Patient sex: M
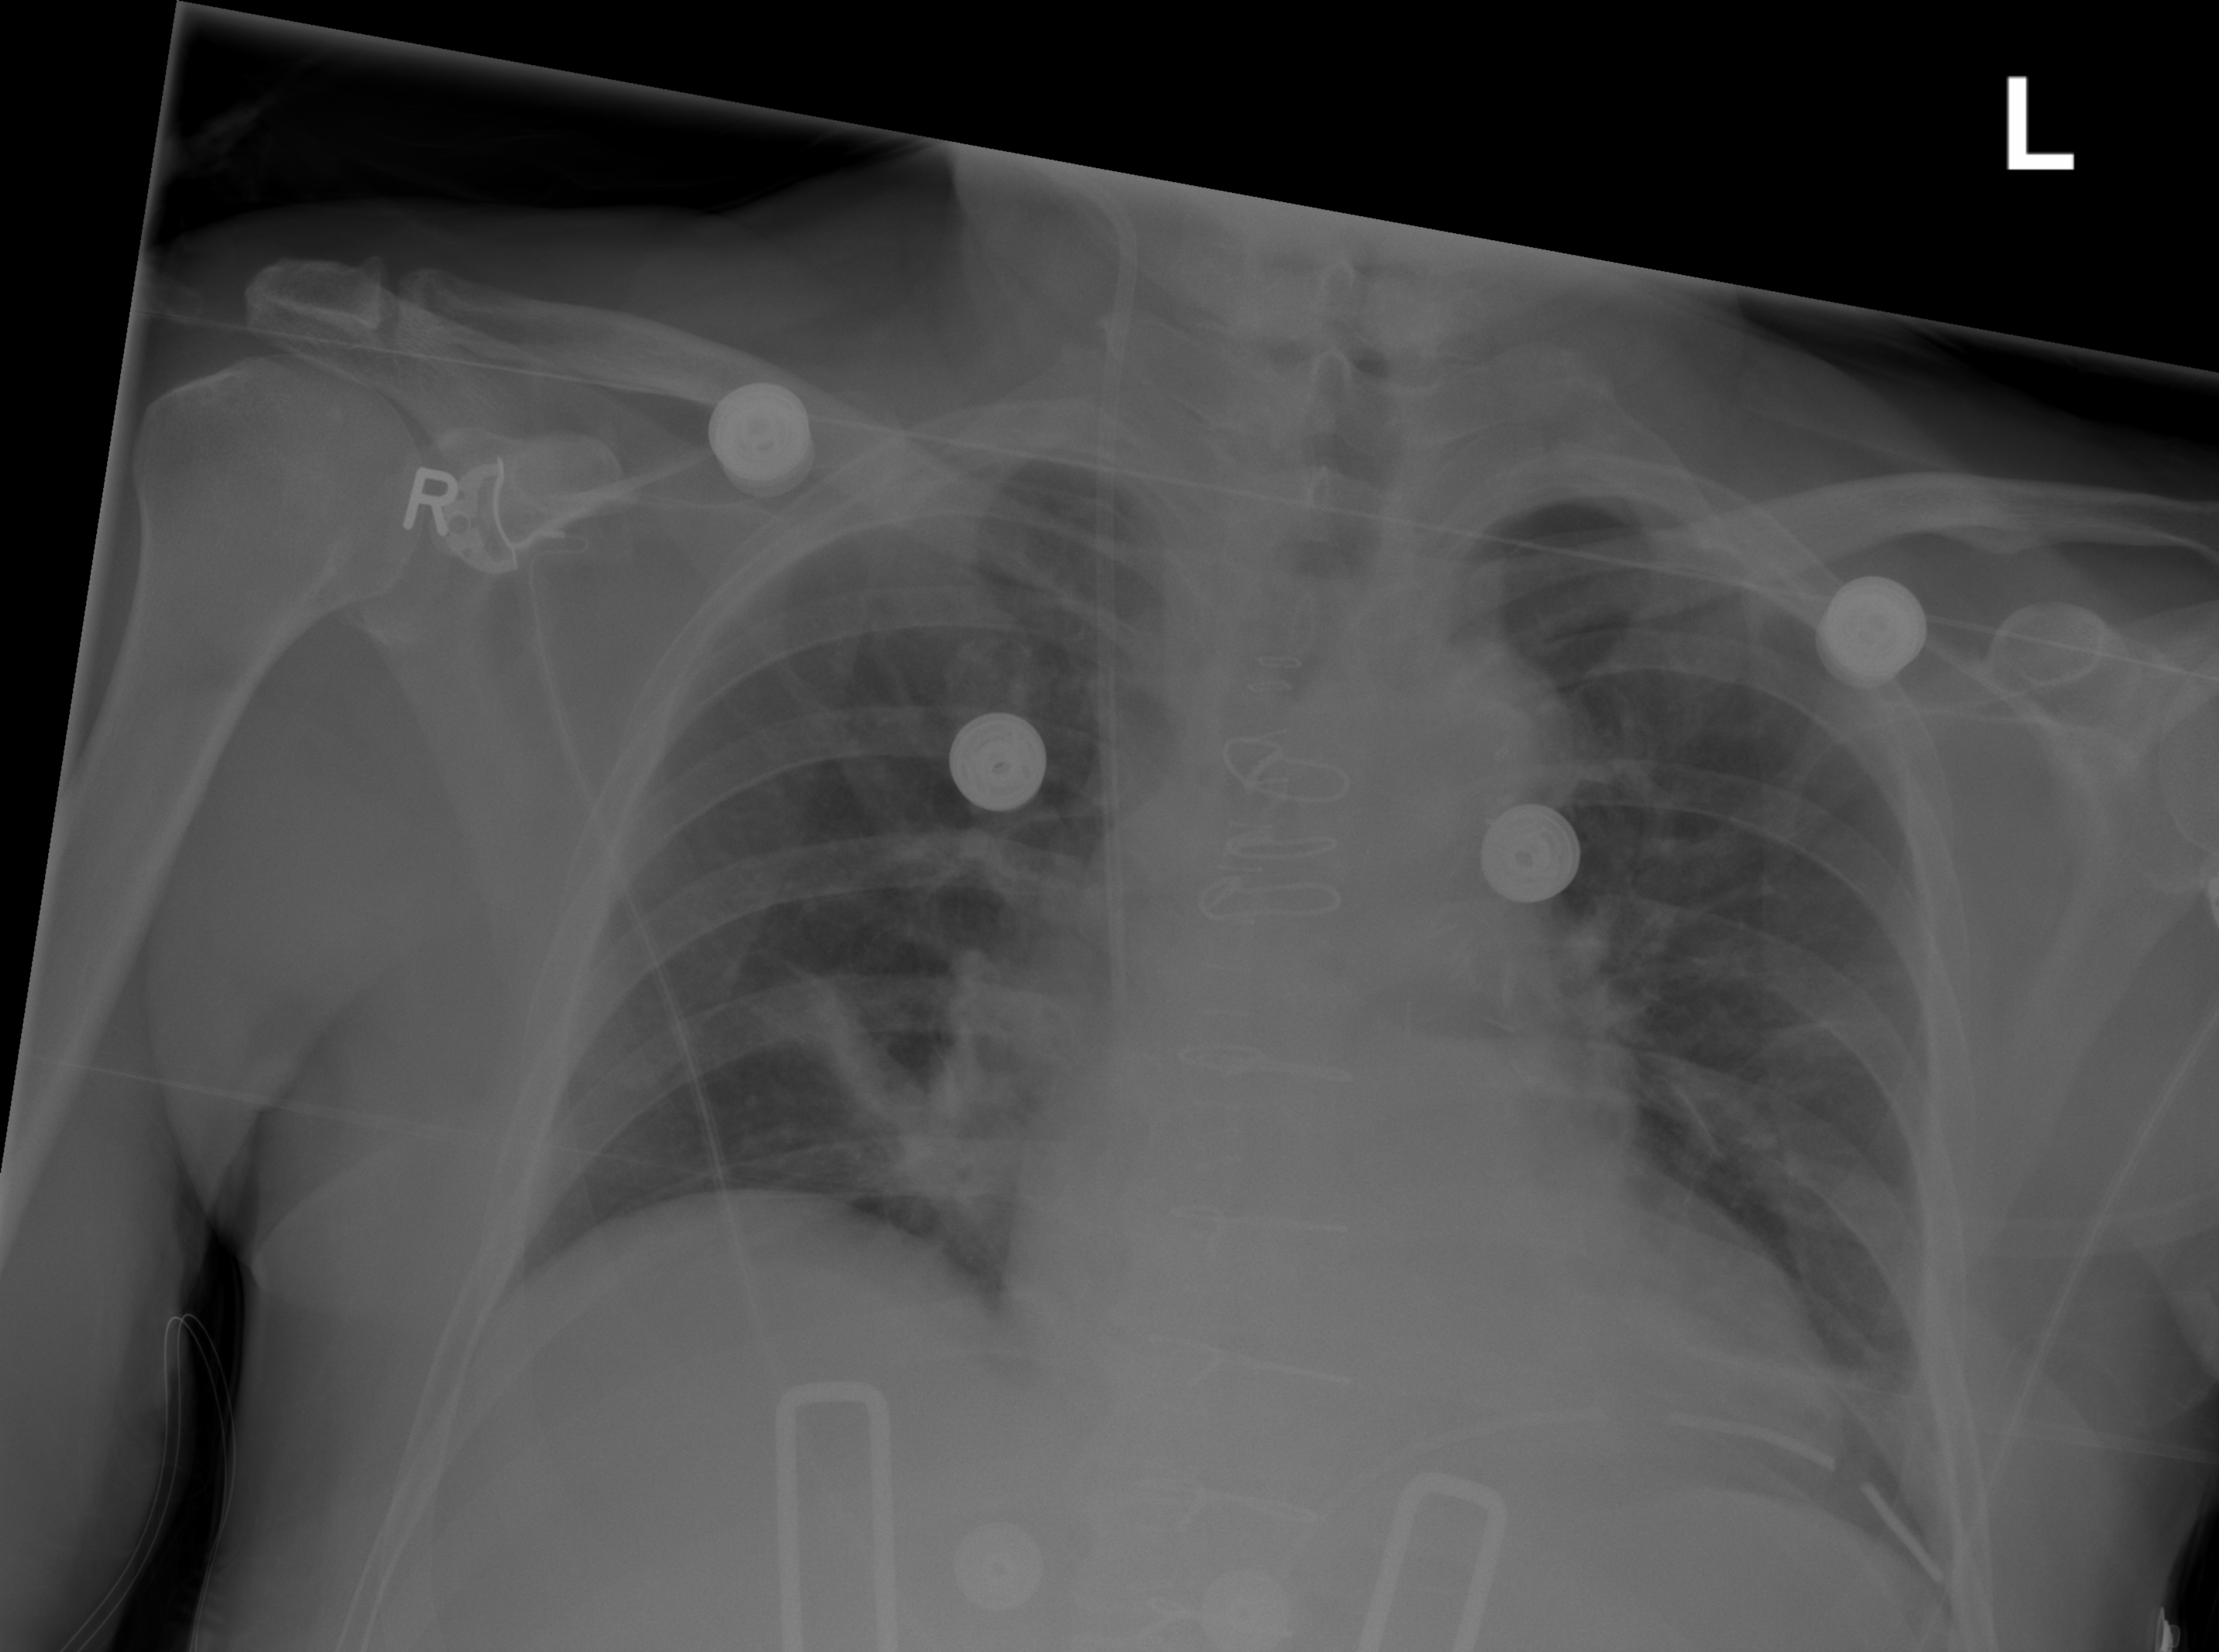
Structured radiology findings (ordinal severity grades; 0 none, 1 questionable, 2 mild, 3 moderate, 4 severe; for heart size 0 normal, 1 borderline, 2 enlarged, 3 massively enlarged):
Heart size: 2
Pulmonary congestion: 2
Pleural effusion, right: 0
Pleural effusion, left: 0
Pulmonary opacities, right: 0
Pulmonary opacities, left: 0
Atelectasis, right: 2
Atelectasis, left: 2